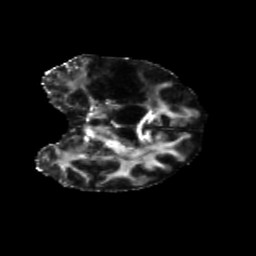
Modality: FA
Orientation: coronal
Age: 66
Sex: female
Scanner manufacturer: siemens
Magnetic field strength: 3 T
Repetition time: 5.25 s
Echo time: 0.08 s